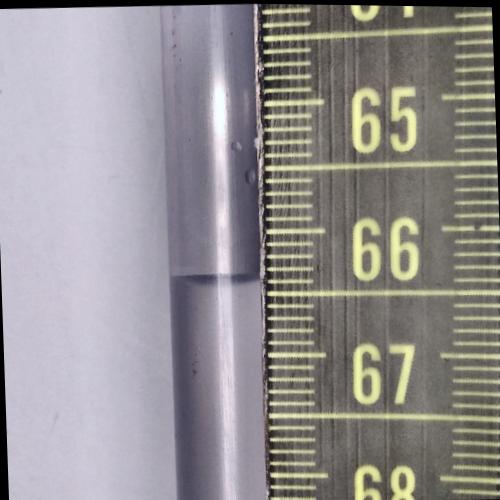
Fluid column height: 66.4 cm